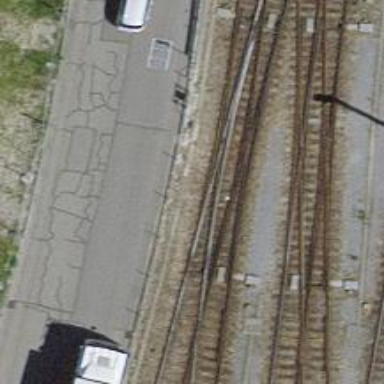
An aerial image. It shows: Railway switch.